Question: I am trying to create a new SharePoint project in my virtual machine. it has SharePoint 2013 installed.
I am using visual studio 2010 ultimate version.
Every time i try to create a new empty SharePoint, web part or any SharePoint project it says.
but i have SharePoint 2013 installed.
can we use VS 2010 to create SharePoint projects in a VM with SP2013 installed.
I just installed the office developer tools for VS 2010 as well. But still i get the same results.
Any ideas.
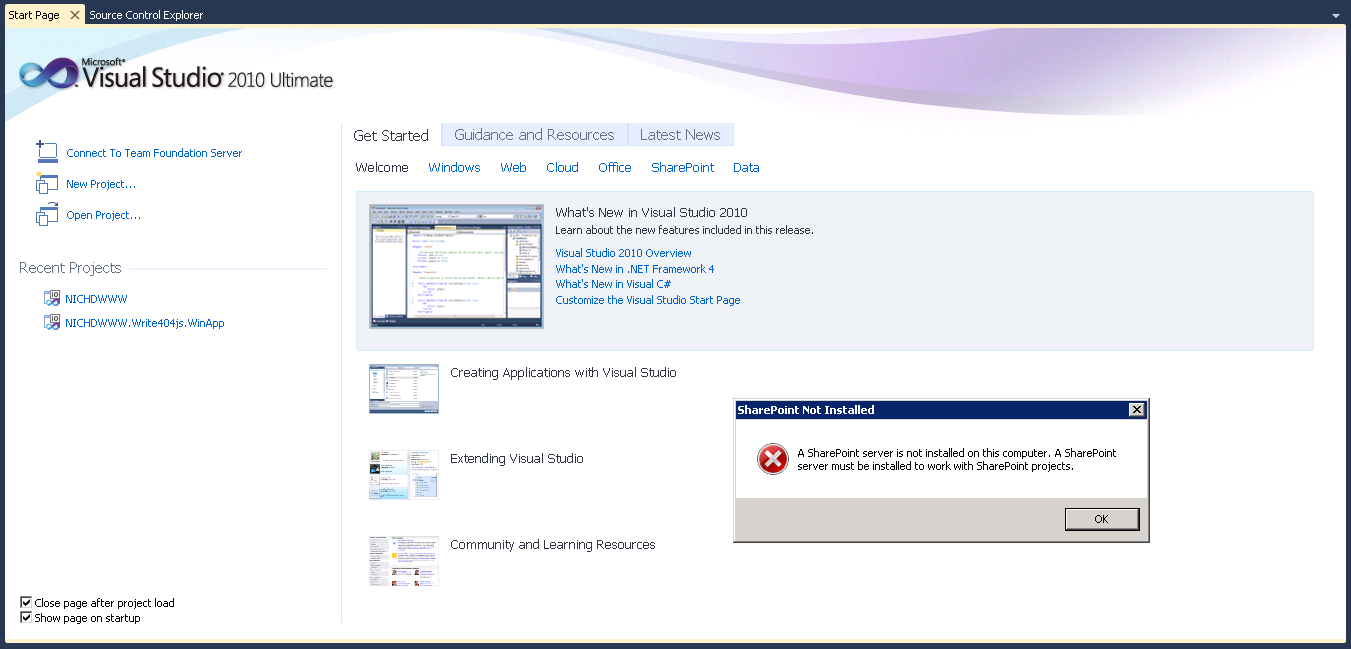
Answer: <URL>
So, have you installed 'Office Developer Tools for Visual Studio 2012'? The default SharePoint project templates come with VS2012 is for SharePoint 2010 and will not work in SharePoint 2013 Server.
Also you need to make sure the site against which you are developing farm solution doesn't use developer template (rather user team site template).